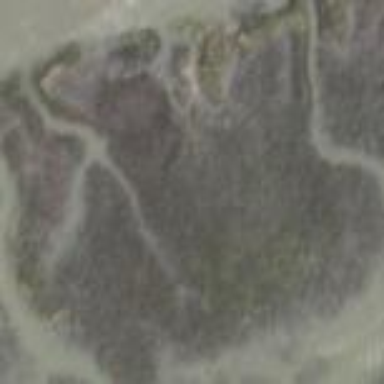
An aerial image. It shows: Tidal saltmarsh wetland.